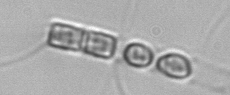
Label: Chaetoceros